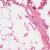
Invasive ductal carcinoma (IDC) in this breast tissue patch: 0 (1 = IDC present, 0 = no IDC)